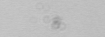
Label: camera_spot